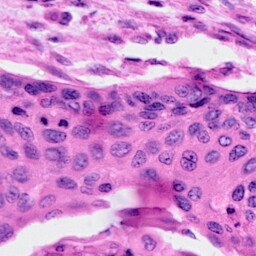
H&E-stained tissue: Cervix